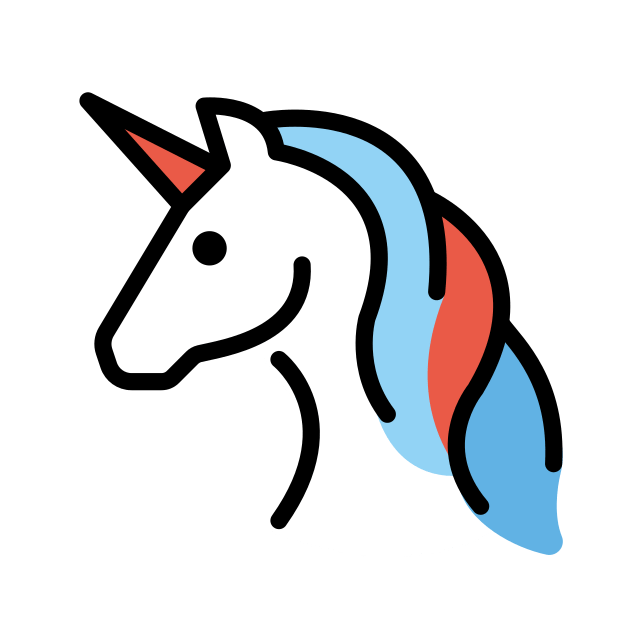
unicorn